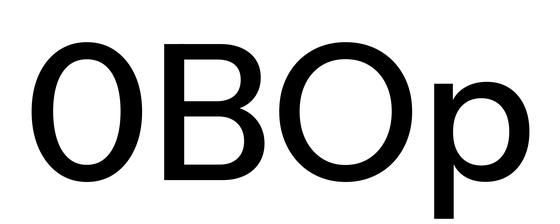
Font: InstrumentSans_Medium